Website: apple
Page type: customer-info-address
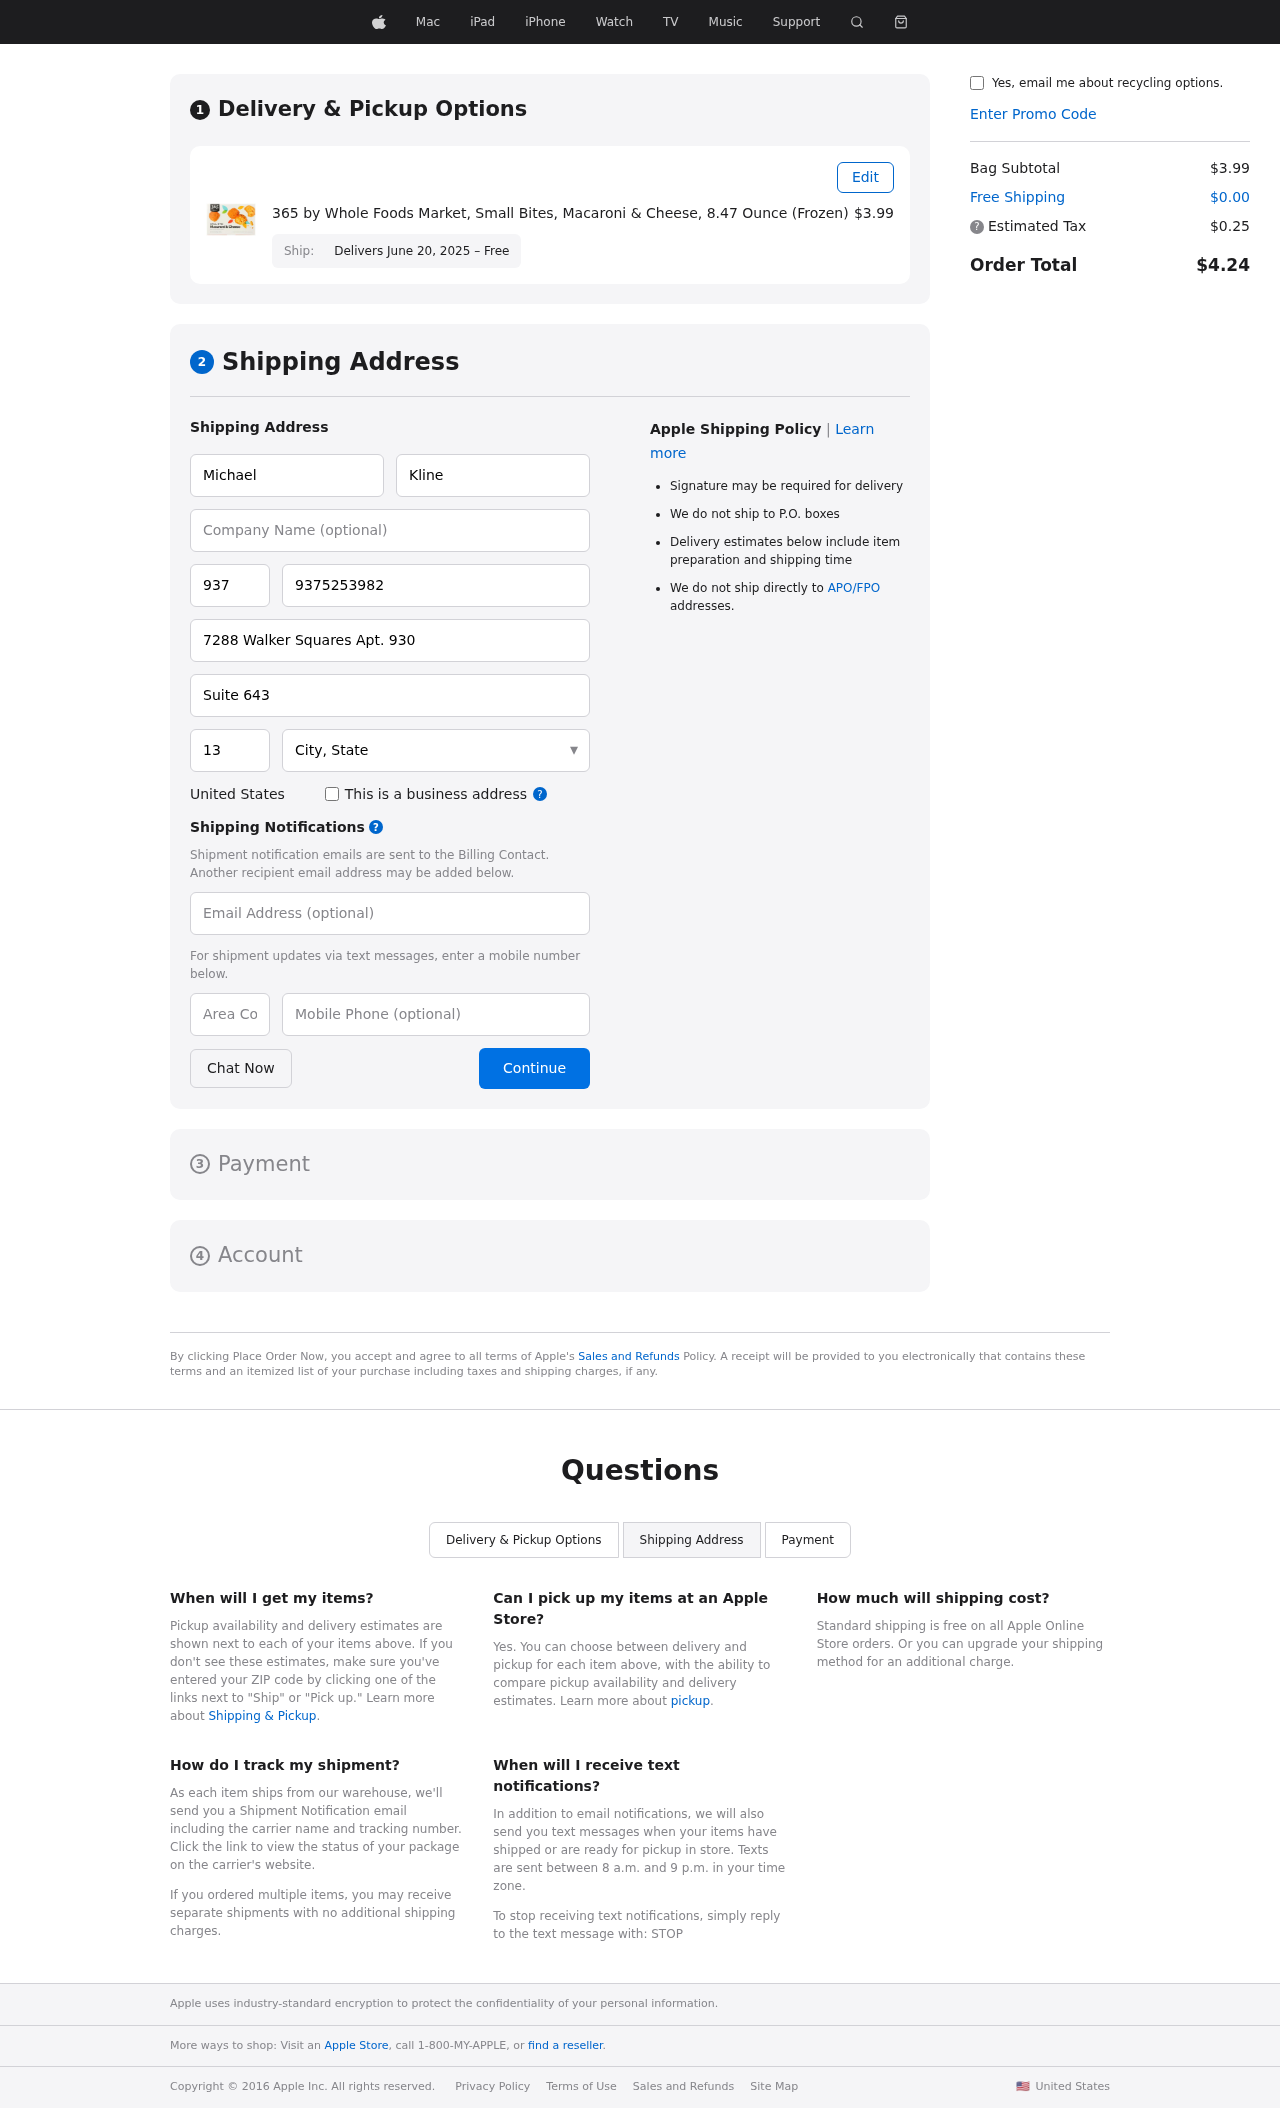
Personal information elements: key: PII_CITY_STATE
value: East Felicia, NM
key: PII_COUNTRY
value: United States
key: PII_EMAIL
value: michaelkline@hotmail.com
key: PII_FIRSTNAME
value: Michael
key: PII_LASTNAME
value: Kline
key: PII_PHONE
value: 9375253982
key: PII_PHONE_AREA
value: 937
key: PII_POSTCODE
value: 13330
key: PII_STREET
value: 7288 Walker Squares Apt. 930
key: PII_STREET2
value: Suite 643
Product elements: key: PRODUCT1_NAME
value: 365 by Whole Foods Market, Small Bites, Macaroni & Cheese, 8.47 Ounce (Frozen)
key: PRODUCT1_PRICE
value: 3.99
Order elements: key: ORDER_DELIVERY_DATE
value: Delivers June 20, 2025 – Free
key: ORDER_SUBTOTAL
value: $3.99
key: ORDER_SHIPPING_COST
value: $0.00
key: ORDER_TAX
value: $0.25
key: ORDER_TOTAL
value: $4.24